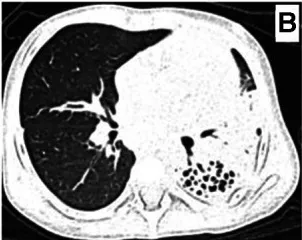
Chest computed tomography on the seventh day of admission showing left lung consolidation, atelectasis,CT scan.
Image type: radiology (ct)